Interaction volume radius: 10 \u00c5
Interaction volume height: 15 \u00c5
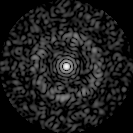
Disorder parameter: 0.8376